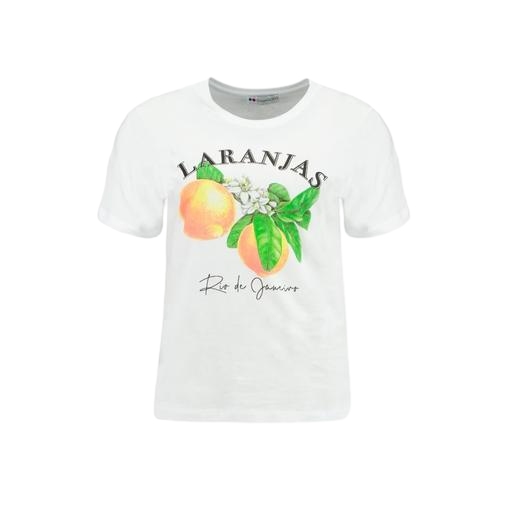
white le paradis boyfriend t-shirt, orange moon graphic t-shirt only macy, front t-shirt, white background